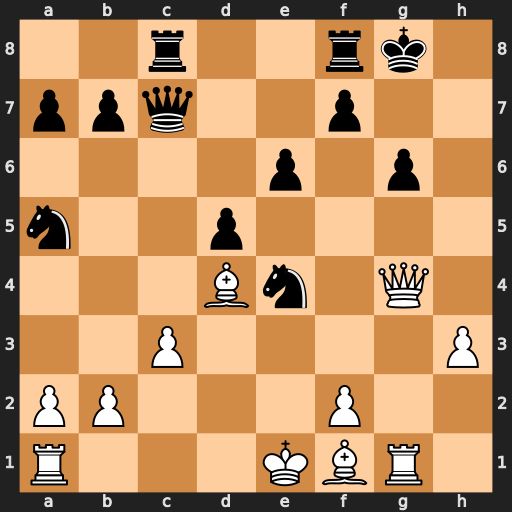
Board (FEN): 2r2rk1/ppq2p2/4p1p1/n2p4/3Bn1Q1/2P4P/PP3P2/R3KBR1
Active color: w
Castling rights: Q
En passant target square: -
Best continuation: Qh5 e5 Bxe5